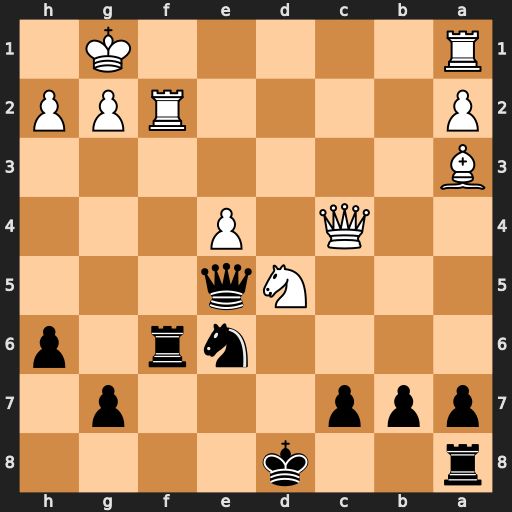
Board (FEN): r2k4/ppp3p1/4nr1p/3Nq3/2Q1P3/B7/P4RPP/R5K1
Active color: b
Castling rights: -
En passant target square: -
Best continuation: Qxa1+ Bc1 Rxf2